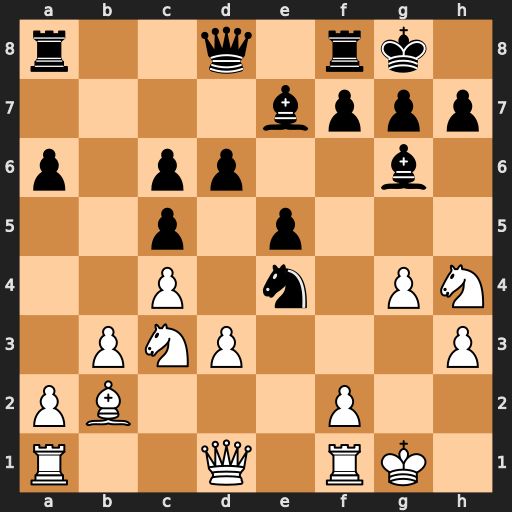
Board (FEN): r2q1rk1/4bppp/p1pp2b1/2p1p3/2P1n1PN/1PNP3P/PB3P2/R2Q1RK1
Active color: w
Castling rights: -
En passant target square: -
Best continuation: Nxg6 Nxc3 Nxe7+